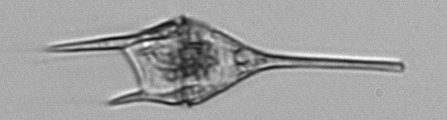
Label: Tripos_lineatus